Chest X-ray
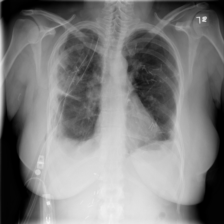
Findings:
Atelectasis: negative
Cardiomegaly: negative
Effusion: negative
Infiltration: negative
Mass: negative
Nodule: negative
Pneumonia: negative
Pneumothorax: negative
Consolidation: negative
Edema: negative
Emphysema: negative
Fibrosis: negative
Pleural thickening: negative
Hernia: negative